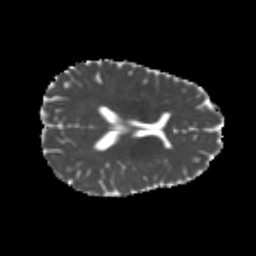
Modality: MD
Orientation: axial
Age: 22
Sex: female
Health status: healthy
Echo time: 0.074 s